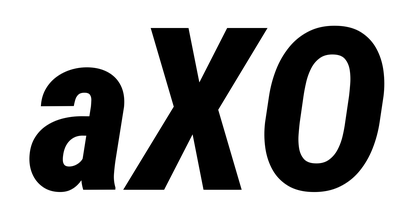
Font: Roboto-Italic_Condensed_ExtraBold_Italic